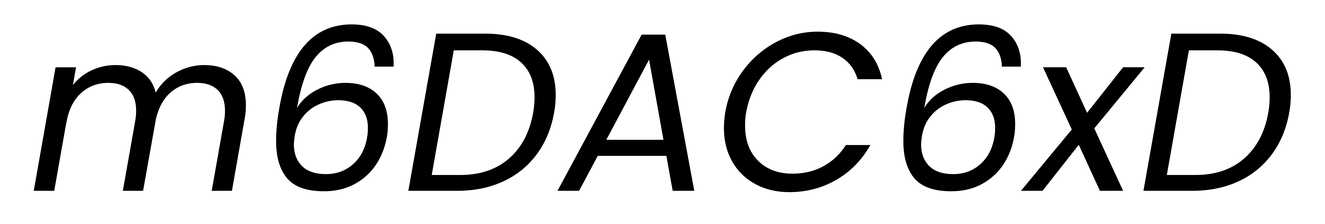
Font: Poppins-Italic